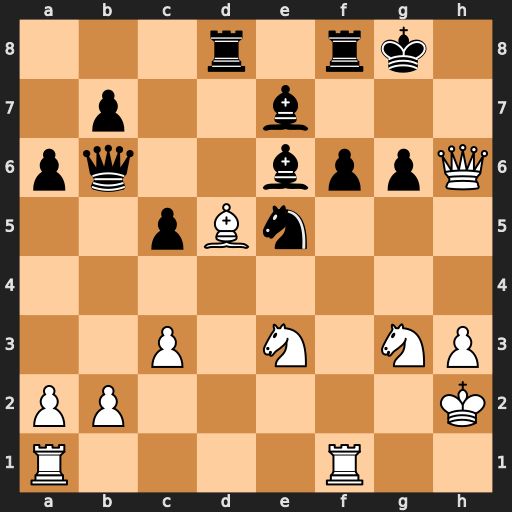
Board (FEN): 3r1rk1/1p2b3/pq2bppQ/2pBn3/8/2P1N1NP/PP5K/R4R2
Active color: w
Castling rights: -
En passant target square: -
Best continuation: Nc4 Rxd5 Nxb6